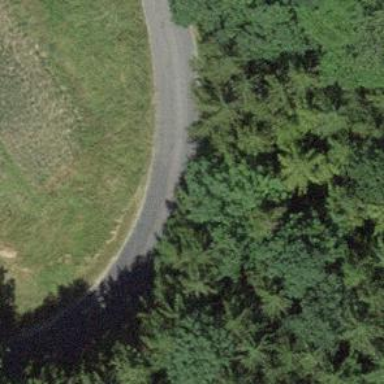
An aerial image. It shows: Well-maintained track road with grade 1 tracktype.